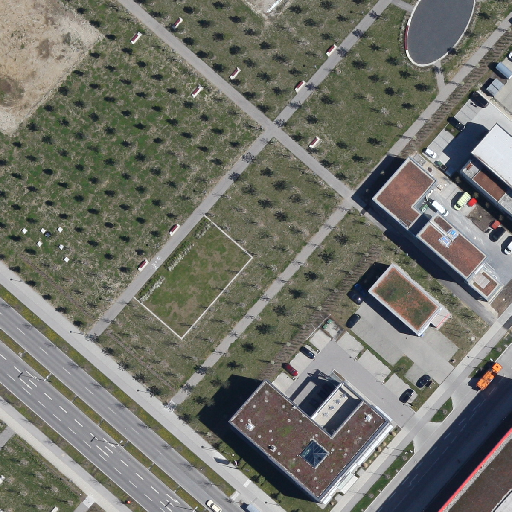
Referring expression: road